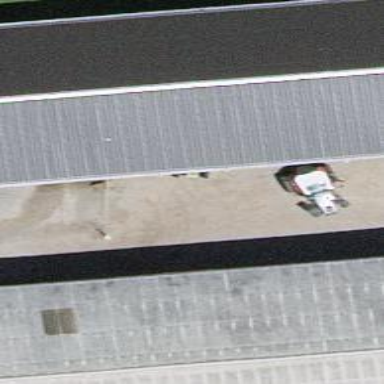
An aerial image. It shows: Shed building.